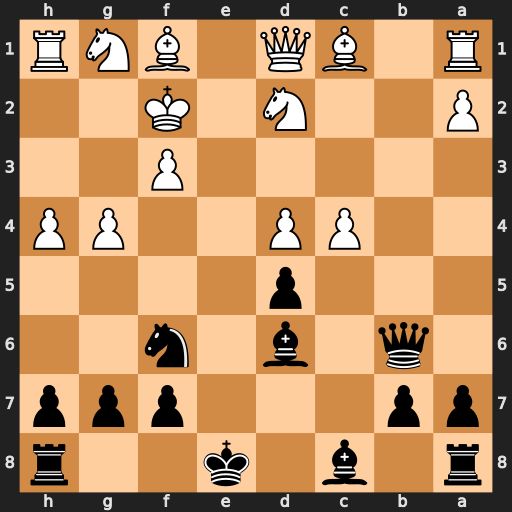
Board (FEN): r1b1k2r/pp3ppp/1q1b1n2/3p4/2PP2PP/5P2/P2N1K2/R1BQ1BNR
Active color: b
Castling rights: kq
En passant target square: -
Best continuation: Qxd4+ Kg2 Qxa1